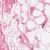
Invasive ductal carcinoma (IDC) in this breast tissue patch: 0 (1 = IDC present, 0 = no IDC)